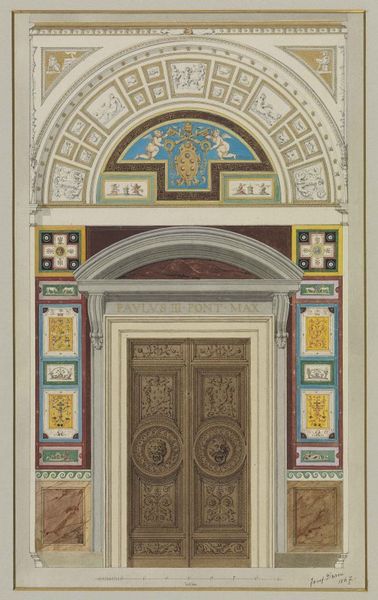
Titel: Tür mit Umrahmung aus den Loggien Raffaels im Vatikan zu Rom
Künstler: Josef Wilhelm Durm
Standort: Karlsruhe
Institution: Staatliche Kunsthalle Karlsruhe
Schlagwörter: beige, blau, arch, architecture, blue, church, ornate, palace, pope, red, religious, white, black, figures, gold, gray, green, painting, wall, yellow, decorative, pattern, patterns, picture, print, brown, wooden, wood, angel, angels, classical, cloud, greek, heaven, rock, roman, stone, building, head, house, armour, entrance, plants, drawing, paper, decoration, frame, ornament, color, coat, sketch, french, cross, faces, sculpture, door, cherub, cherubs, marble, puti, putti, italy, arms, leaves, antique, arc, archway, design, dome, doors, pediment, plan, renaissance, temple, cathedral, rectangle, square, bricks, facade, gate, italian, plans, art, colorful, colors, colourful, signature, engraving, english, squares, coat of arms, seal, circle, circles, forms, max, shapes, floral, west, tor, god, crucifix, tiara, colour, gelb, paint, gargoyles, schrift, arabic, portal, holz, relief, carving, tan, doorway, round, open, engel, lion, mosaic, royalty, latin, barroque, heads, text, painted, weiß, rectangular, words, braun, stein, tile, dekor, date, architektur, crosses, cream, european, oak, maroon, emblem, architectural, symmetrical, florence, handles, epic, entryway, geometrisch, marbel, symbols, pont, hellblau, jamb, pompeian, plaque, portico, carved, carvings, keys, borders, ark, architechture, lions, yelow, cloumn, classica, coffers, logo, closed, 2, panels, enter, semi circle, symmetric, door jamb, blueprints, freek, deco, aztec, 3, tribal, amazon, royalting, romsn, 1, decor, schwer, a, iii, artist sketch, pavlvs iii, 1167, paulus, lion heads, lionsheads, medici, imitation, knocker, sargent, revival, coat of armour, vatican, tür, geld, tympanum, cyan, lionshead, silber, aa, green'yellow, squar, supports, schnitzerei, typanum, blub, fnord, fliwatuet, trallafitti, mortar, knockers, pictere, woodwork, carvigs, foil, taupe, minarett, ak, arks, 무늬, 로마, 문, 열쇠, 둥근 문양, 문에 사자